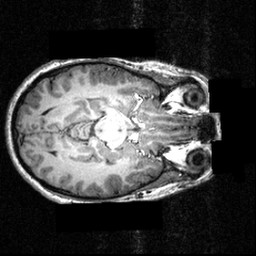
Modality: T1w
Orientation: axial
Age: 23
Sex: female
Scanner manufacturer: siemens
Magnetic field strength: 3.951 T
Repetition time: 1.5 s
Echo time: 0.00335 s